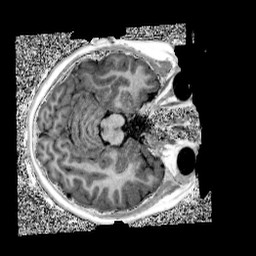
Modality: UNIT1
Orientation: axial
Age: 9
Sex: female
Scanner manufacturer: siemens
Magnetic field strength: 3 T
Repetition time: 4 s
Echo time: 0.00299 s